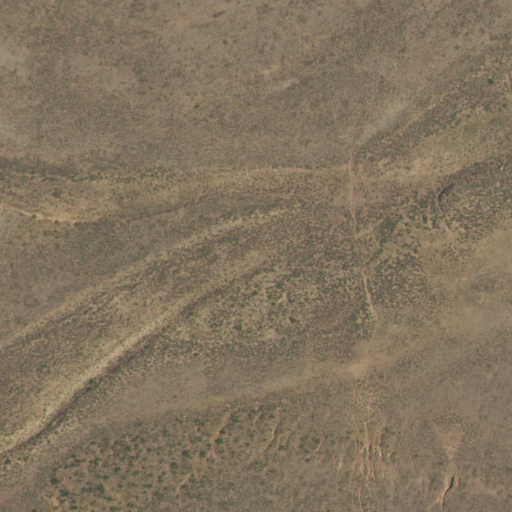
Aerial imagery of valley in New Mexico named South Fullingim Draw containing shrub and grassland